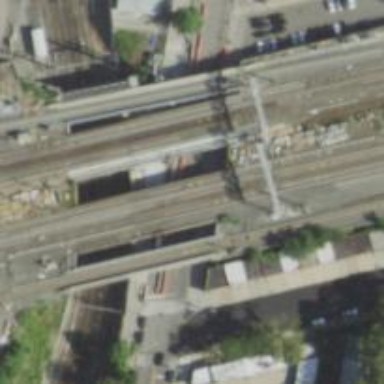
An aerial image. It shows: Railway bridge with electrified rails.